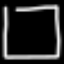
Label: square